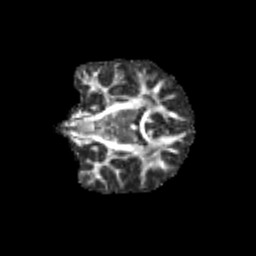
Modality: FA
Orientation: coronal
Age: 9
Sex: male
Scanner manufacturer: siemens
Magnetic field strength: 3 T
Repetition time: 3.8 s
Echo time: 0.07 s